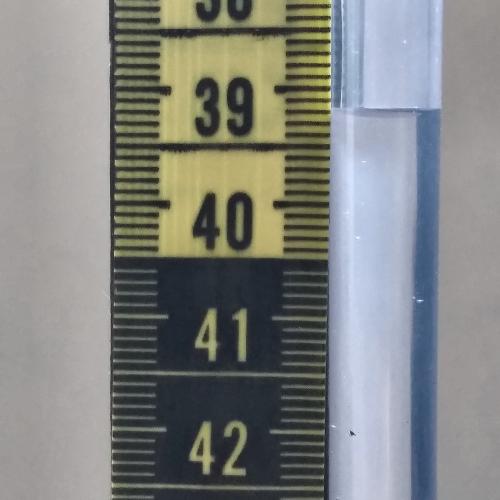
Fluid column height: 39.2 cm